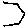
Label: hexagon